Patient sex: M
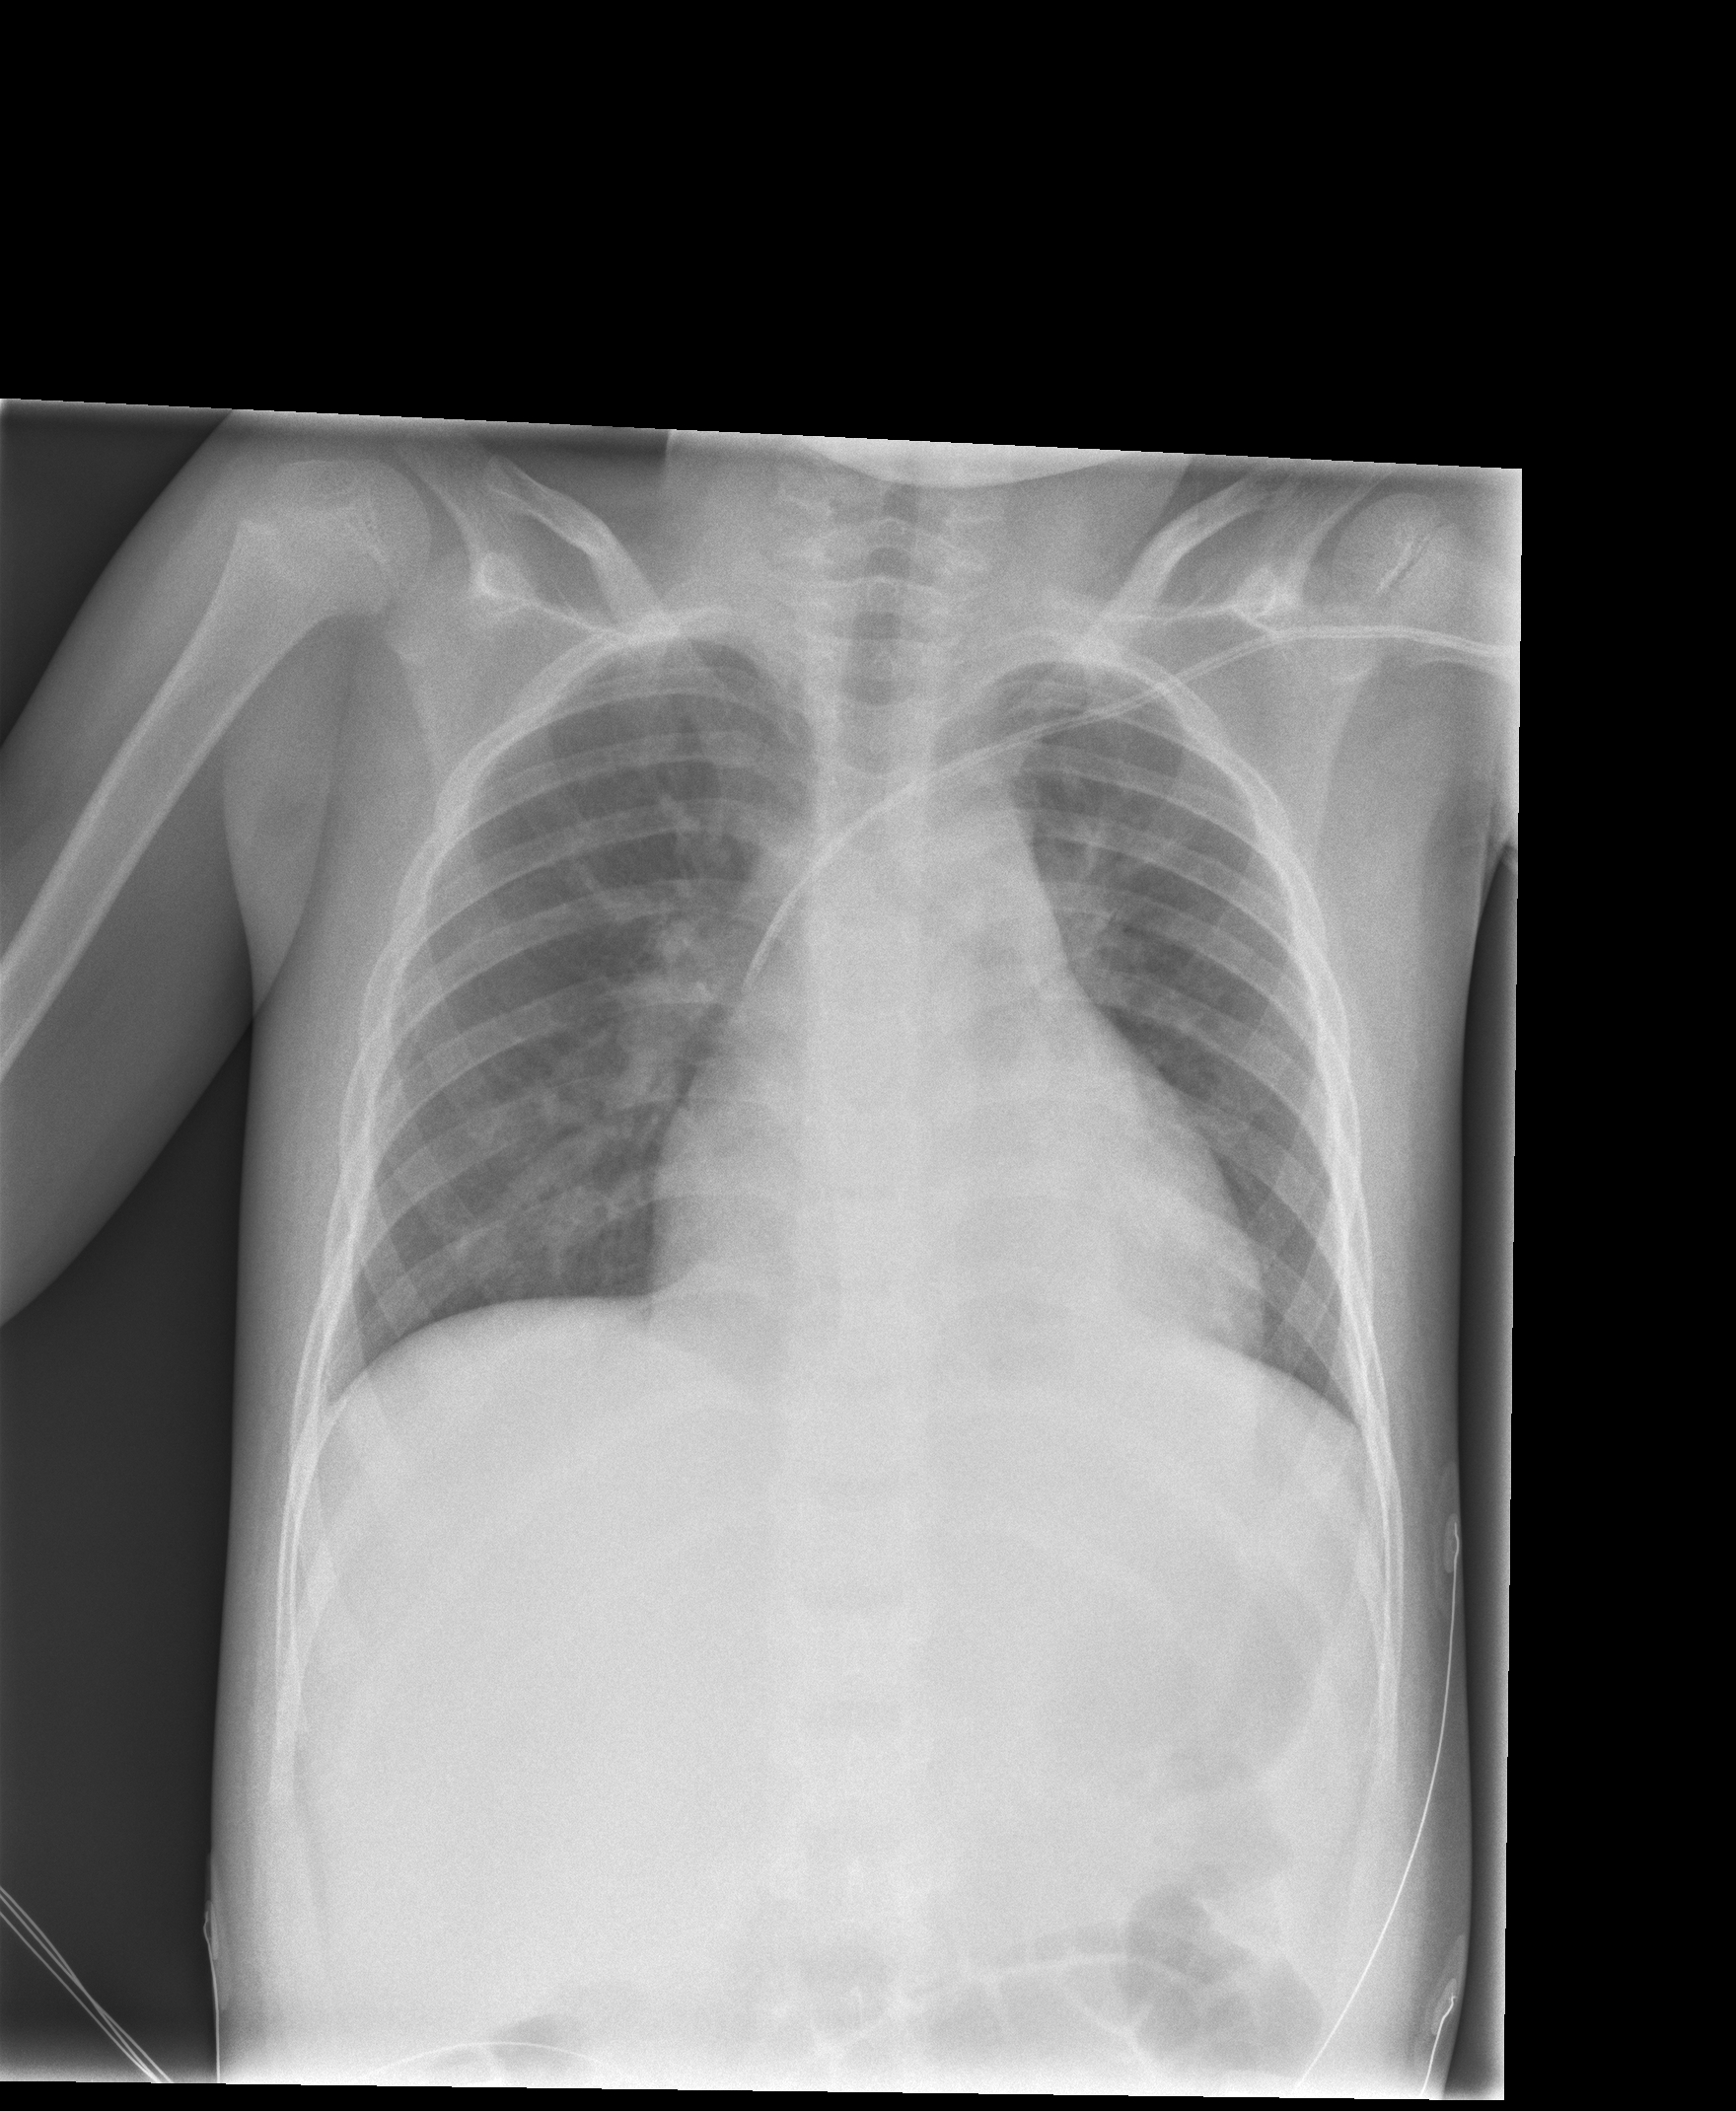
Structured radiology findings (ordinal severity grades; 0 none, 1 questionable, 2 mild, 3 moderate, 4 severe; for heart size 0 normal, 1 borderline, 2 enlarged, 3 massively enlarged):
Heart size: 0
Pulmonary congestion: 0
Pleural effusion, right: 0
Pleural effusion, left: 0
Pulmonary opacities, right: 2
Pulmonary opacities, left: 2
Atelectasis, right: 0
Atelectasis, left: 0